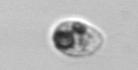
Label: Amoeba